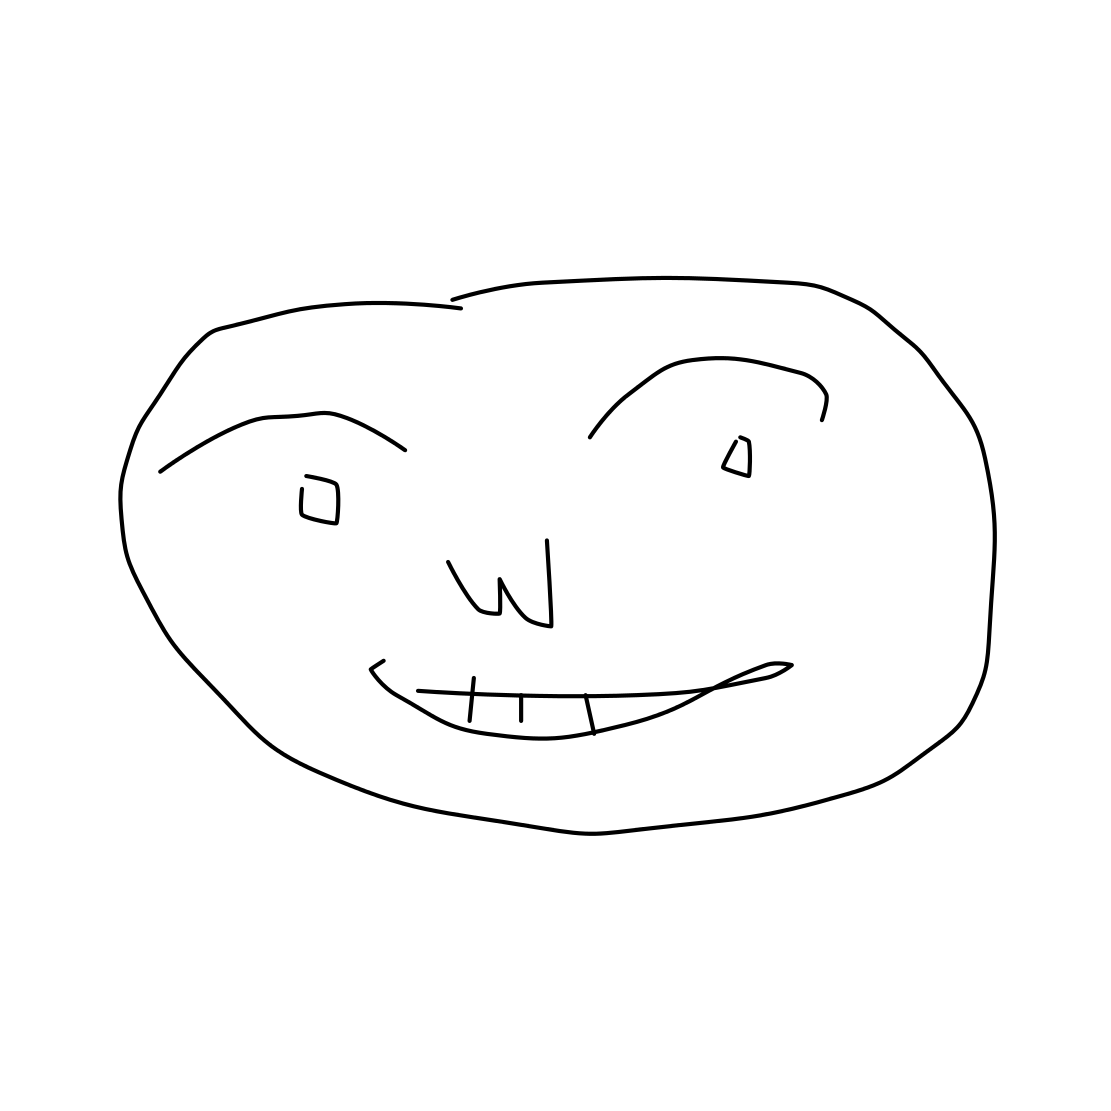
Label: face